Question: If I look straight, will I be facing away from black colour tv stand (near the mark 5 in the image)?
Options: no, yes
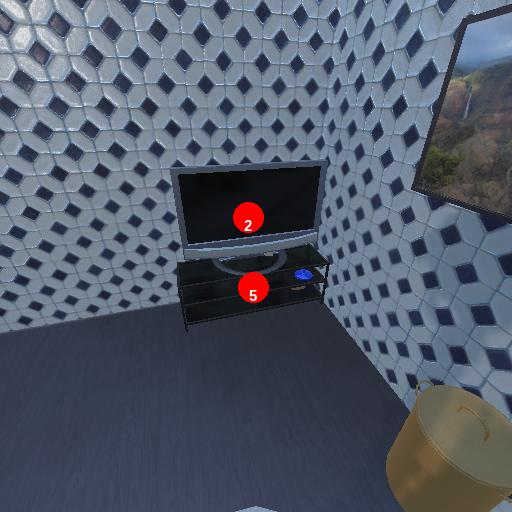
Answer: no